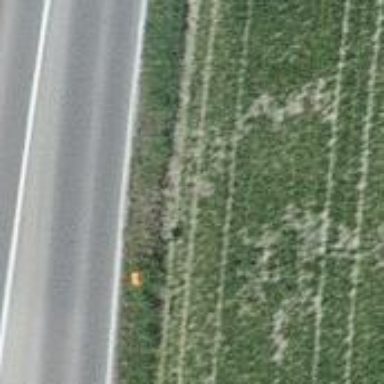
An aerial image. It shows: Pole supporting pipeline marker with roof cover.